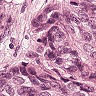
Metastatic tissue present: yes